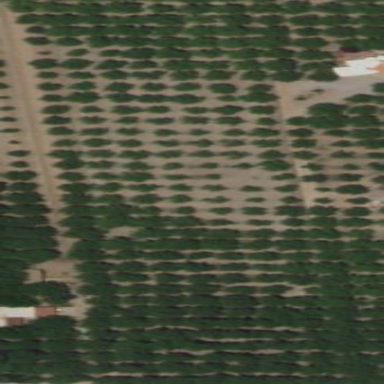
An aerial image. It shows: Orchard.